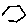
Label: hexagon